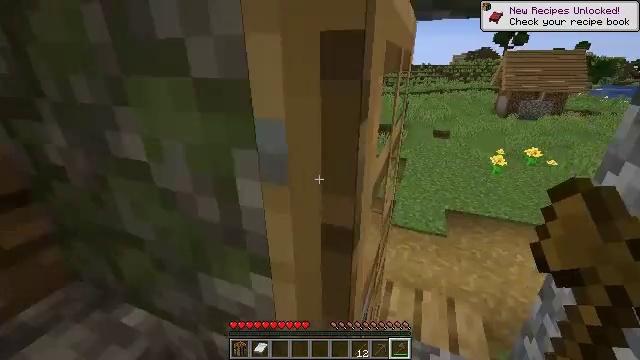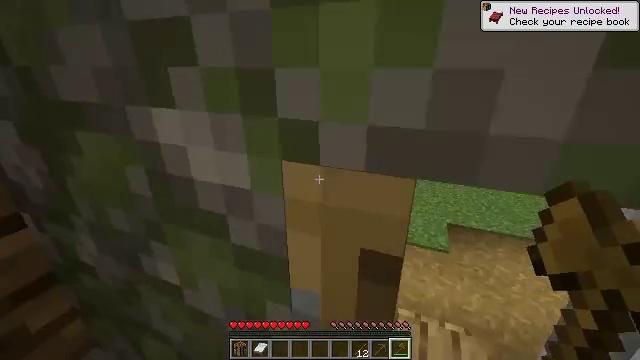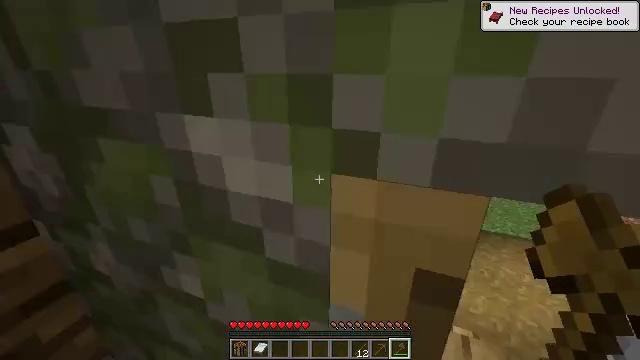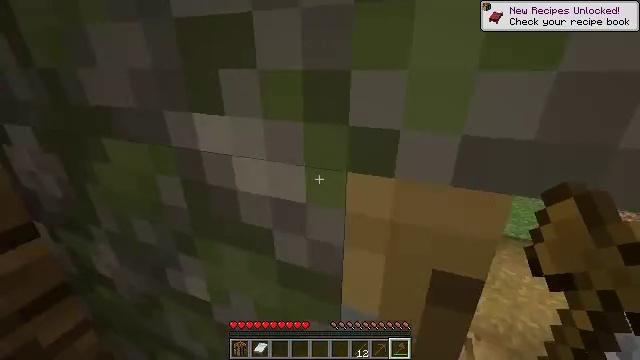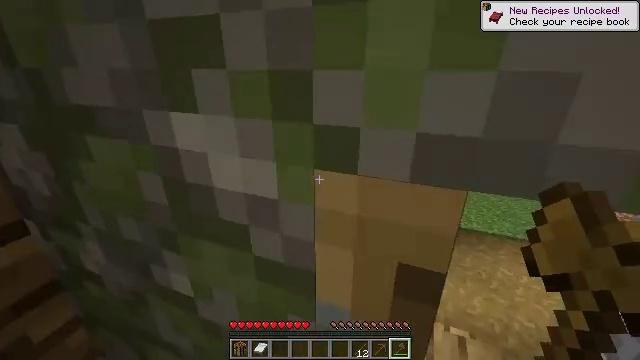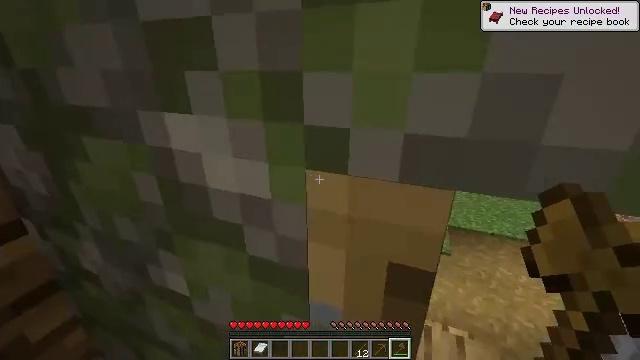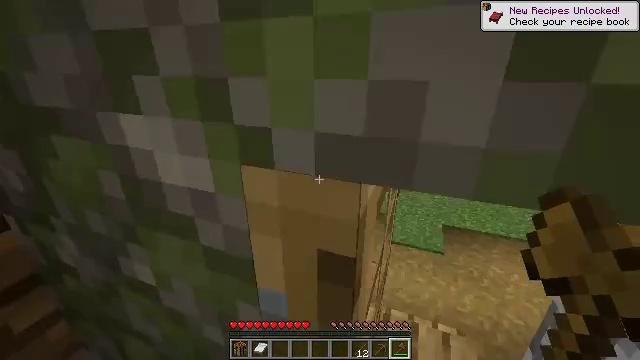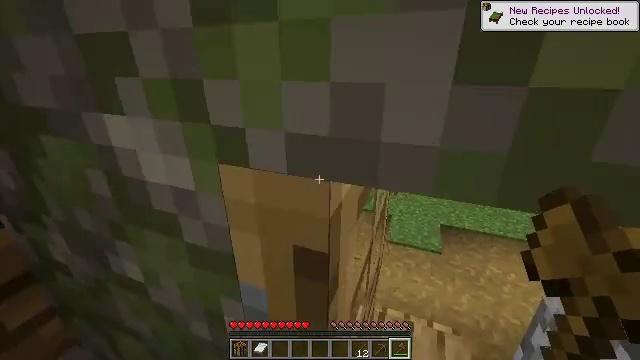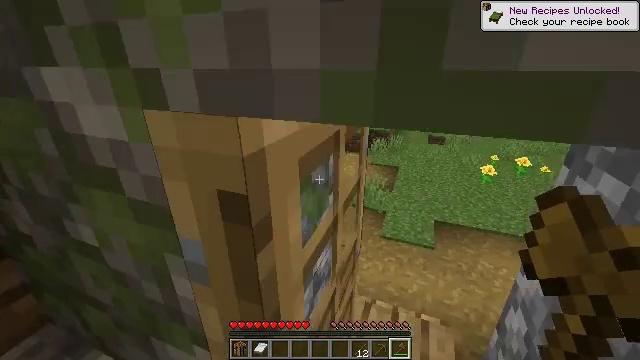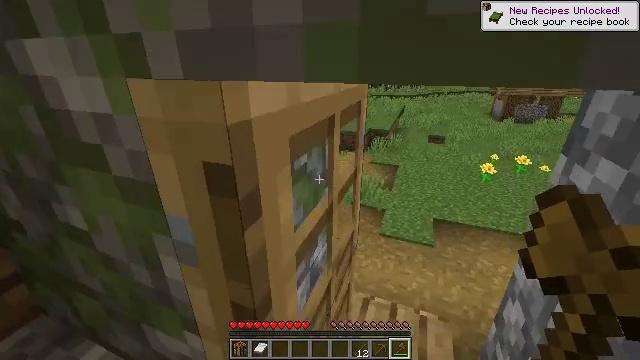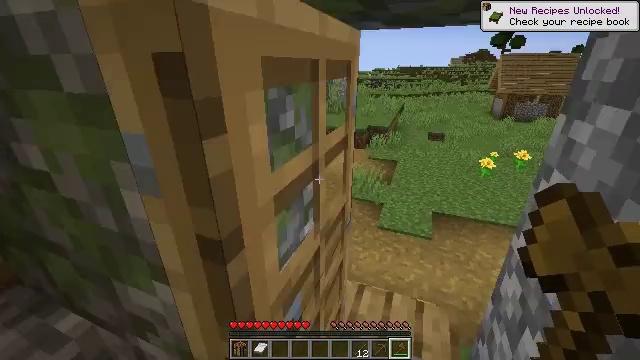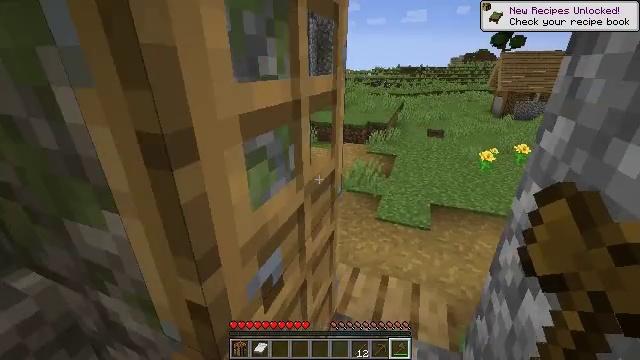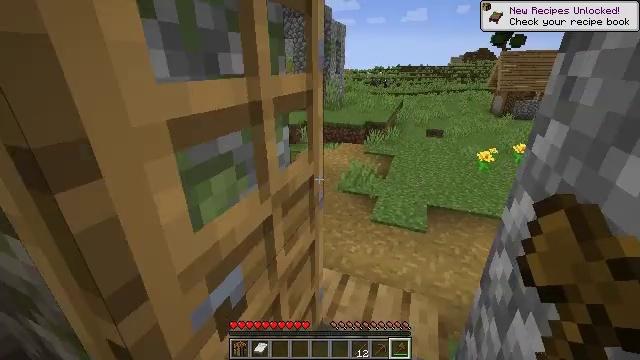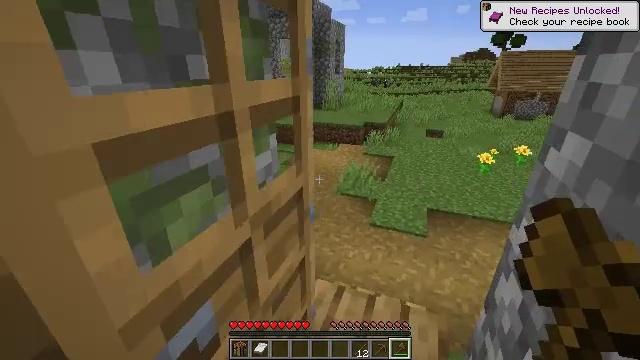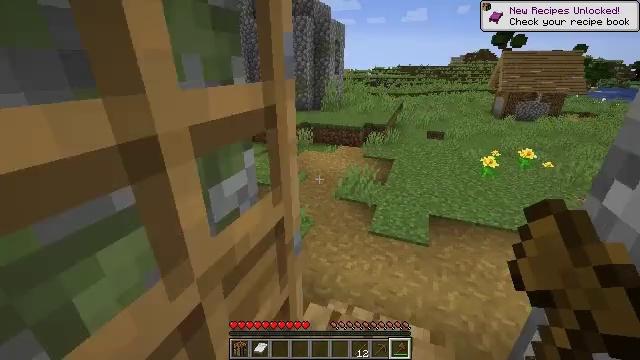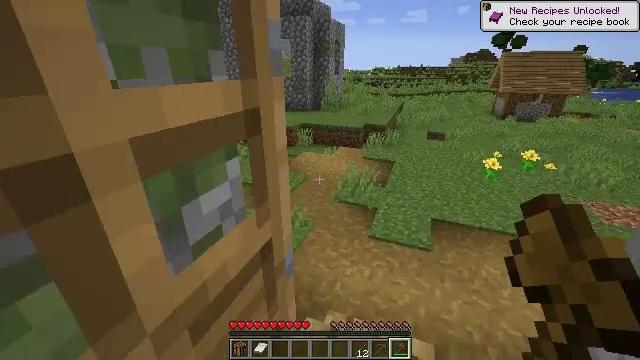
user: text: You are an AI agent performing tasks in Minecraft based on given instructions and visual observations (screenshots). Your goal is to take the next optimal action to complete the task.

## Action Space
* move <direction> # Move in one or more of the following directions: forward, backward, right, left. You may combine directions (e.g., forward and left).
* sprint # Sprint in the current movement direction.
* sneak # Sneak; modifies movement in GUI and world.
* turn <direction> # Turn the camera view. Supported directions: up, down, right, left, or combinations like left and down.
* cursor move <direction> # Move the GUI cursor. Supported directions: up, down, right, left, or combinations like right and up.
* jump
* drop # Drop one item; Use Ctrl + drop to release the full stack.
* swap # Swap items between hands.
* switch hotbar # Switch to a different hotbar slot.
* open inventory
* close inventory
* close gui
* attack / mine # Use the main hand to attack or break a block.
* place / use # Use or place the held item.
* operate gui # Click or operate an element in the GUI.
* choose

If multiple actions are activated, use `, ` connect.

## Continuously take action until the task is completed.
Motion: motion action
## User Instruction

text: Collect the brewing stand for reuse.
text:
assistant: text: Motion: move forward
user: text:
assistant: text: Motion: move forward
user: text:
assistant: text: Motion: move forward and move right
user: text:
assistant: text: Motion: move forward and move right
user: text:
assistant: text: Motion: move forward and move right
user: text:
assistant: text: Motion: move forward and move right
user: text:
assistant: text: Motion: move forward and move right
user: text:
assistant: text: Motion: move forward and move right
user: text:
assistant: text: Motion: move forward and move right
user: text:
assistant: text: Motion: move forward and move right
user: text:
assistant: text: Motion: move forward and move right
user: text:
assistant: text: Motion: move forward
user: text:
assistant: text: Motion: move forward
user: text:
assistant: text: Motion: move forward
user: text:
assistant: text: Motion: move forward
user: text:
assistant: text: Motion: move forward
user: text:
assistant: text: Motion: move forward
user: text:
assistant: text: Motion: move forward
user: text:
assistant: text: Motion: move forward
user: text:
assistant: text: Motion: move forward
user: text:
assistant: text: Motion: move forward
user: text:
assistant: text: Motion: move forward, turn left and up
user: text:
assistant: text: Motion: move forward, turn left and up
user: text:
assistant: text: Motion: move forward, turn left and up
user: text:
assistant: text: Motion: move forward, turn left
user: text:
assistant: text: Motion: move forward, turn left
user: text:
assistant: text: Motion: move forward
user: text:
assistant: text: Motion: move forward
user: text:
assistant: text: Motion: move forward, sprint, turn right and down
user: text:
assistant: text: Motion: move forward, sprint